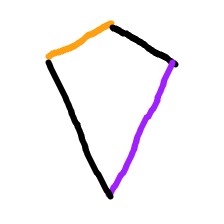
Shape: kite